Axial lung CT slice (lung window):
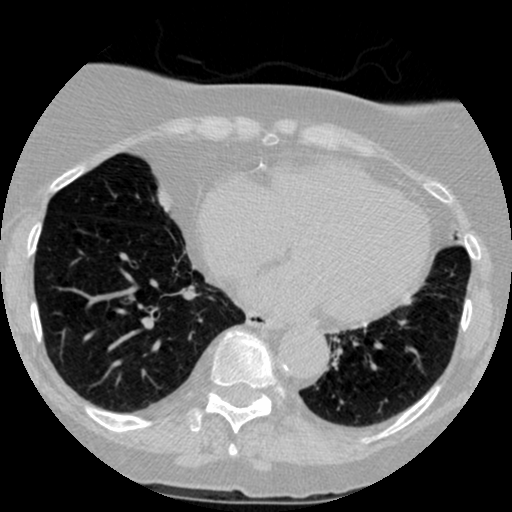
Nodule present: no